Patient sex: F
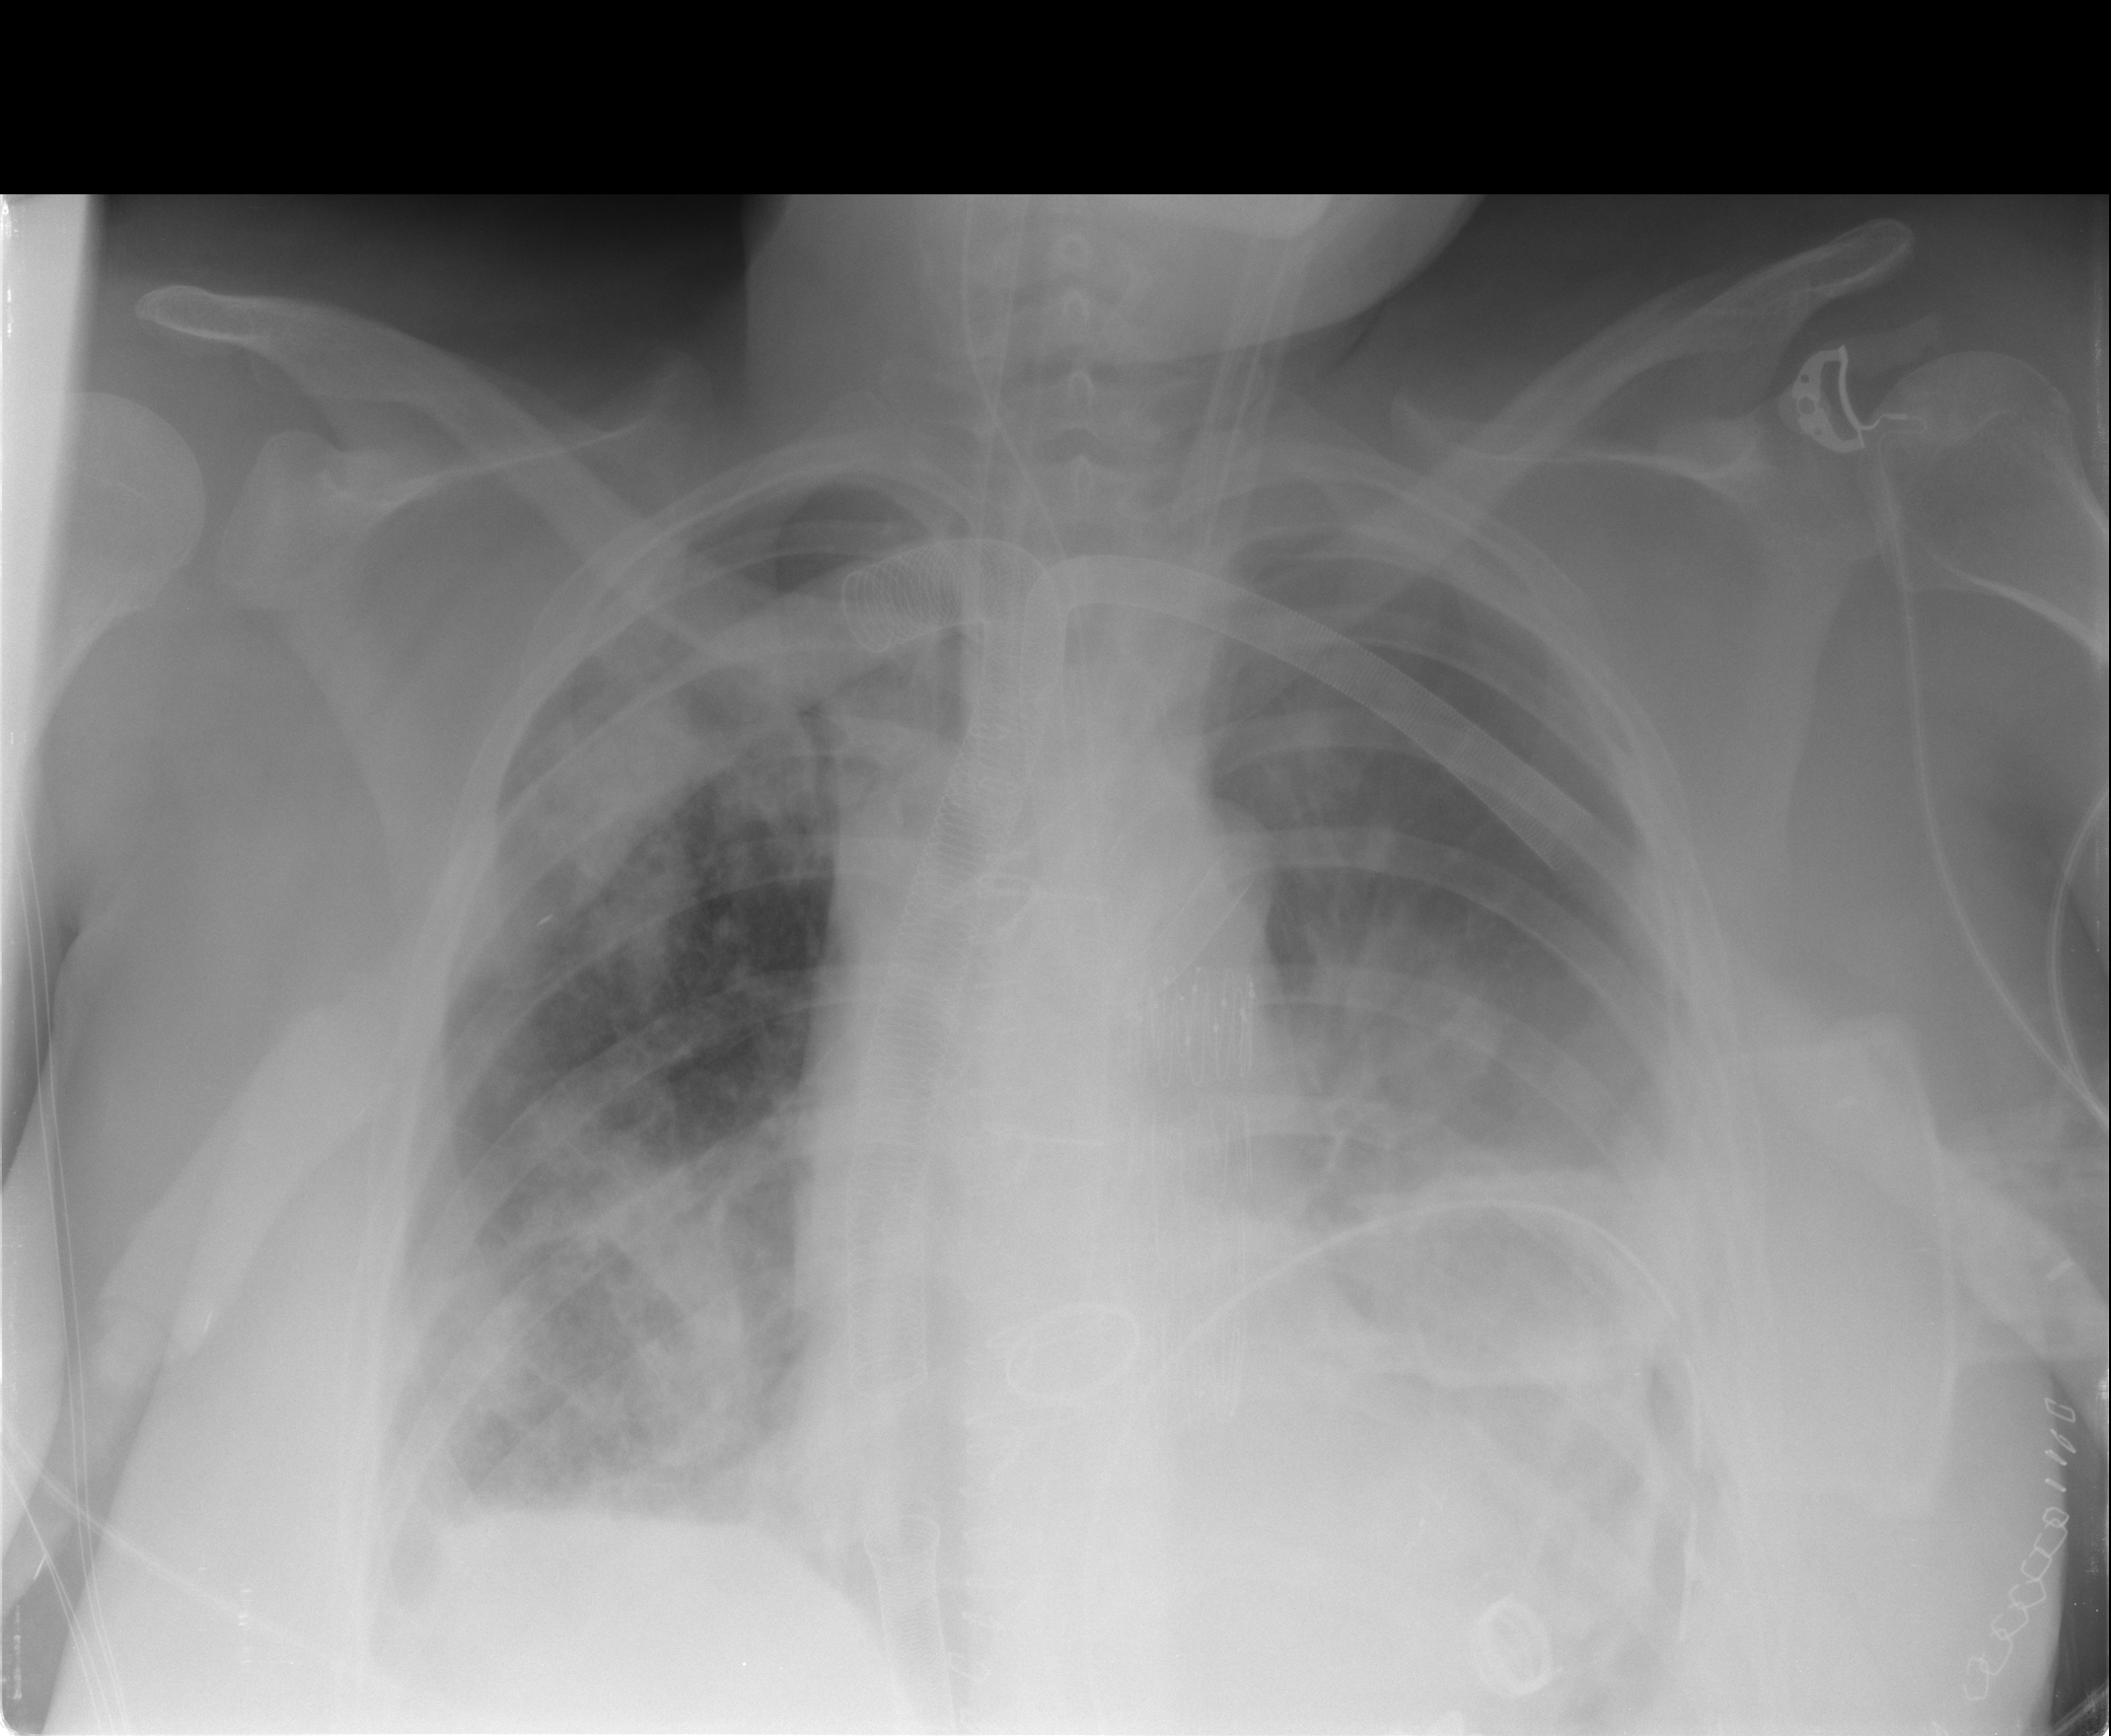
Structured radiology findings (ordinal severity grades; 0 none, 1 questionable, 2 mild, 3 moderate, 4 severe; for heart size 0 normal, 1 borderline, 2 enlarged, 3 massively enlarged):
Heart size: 1
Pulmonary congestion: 2
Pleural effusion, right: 2
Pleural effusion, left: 3
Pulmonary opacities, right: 3
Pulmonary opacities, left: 3
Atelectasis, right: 3
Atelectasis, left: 3